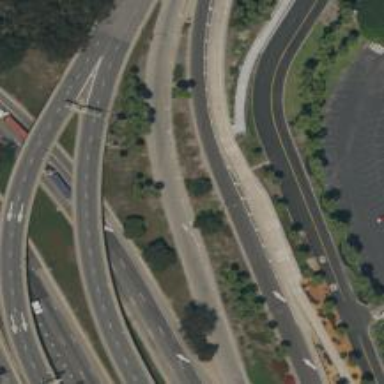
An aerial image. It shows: Trunk link highway.